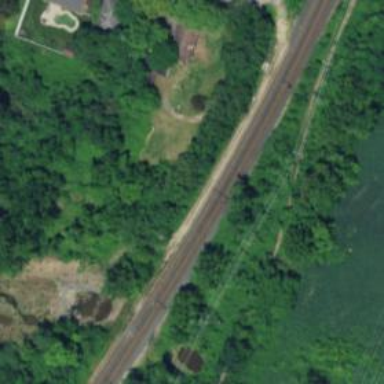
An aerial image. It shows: Light rail railway with electrified contact line.